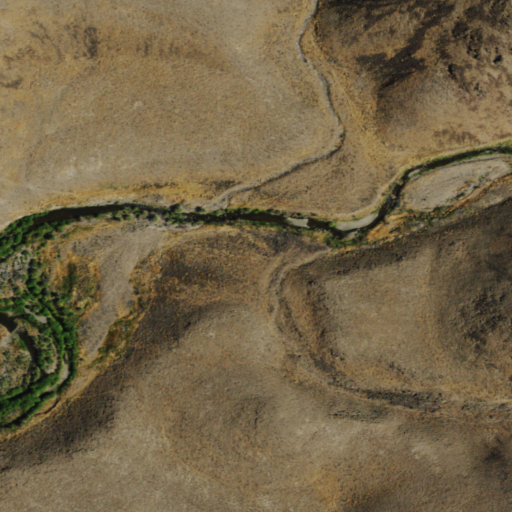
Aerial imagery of valley in Nevada named Deadman Gulch containing grassland and shrub